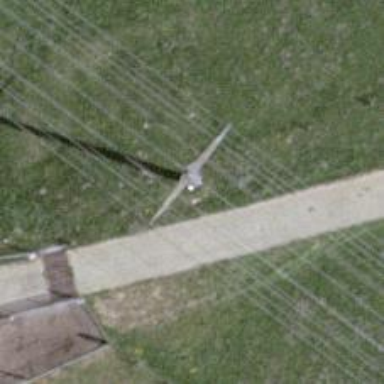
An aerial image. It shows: Power tower.